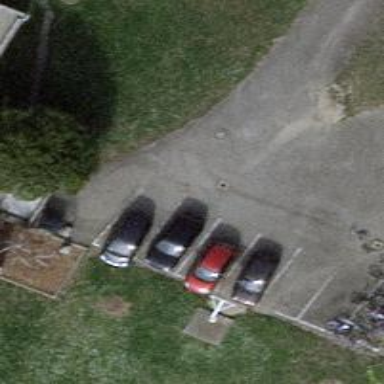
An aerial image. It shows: Parking area.